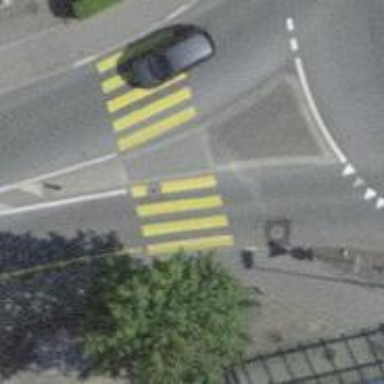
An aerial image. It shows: Footway with zebra crossing.